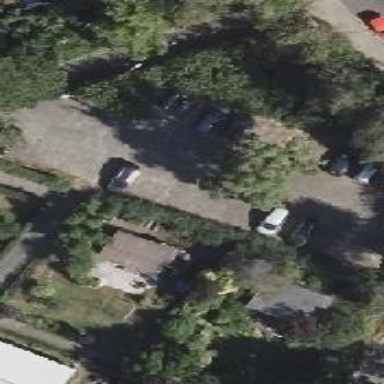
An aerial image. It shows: Street side parking area.